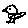
Label: bird